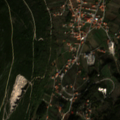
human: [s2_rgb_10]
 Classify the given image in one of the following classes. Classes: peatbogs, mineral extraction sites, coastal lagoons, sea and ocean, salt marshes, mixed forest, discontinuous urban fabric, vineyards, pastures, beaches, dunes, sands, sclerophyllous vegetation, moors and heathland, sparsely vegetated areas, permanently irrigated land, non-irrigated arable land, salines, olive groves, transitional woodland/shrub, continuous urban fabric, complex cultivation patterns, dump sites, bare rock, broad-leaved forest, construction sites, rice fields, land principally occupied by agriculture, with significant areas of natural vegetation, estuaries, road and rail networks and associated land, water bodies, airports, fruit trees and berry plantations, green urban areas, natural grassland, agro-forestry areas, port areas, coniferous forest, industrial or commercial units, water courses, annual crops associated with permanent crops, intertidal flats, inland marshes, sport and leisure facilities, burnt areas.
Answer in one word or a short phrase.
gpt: discontinuous urban fabric, complex cultivation patterns, sclerophyllous vegetation